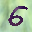
Label: 6